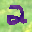
Label: 2